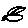
Label: bird